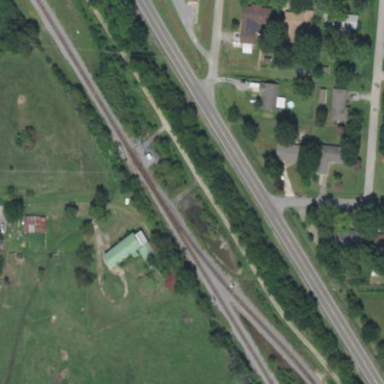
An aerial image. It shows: Spur junction in the railway landuse.